Question: Count the number of objects in the diagram.
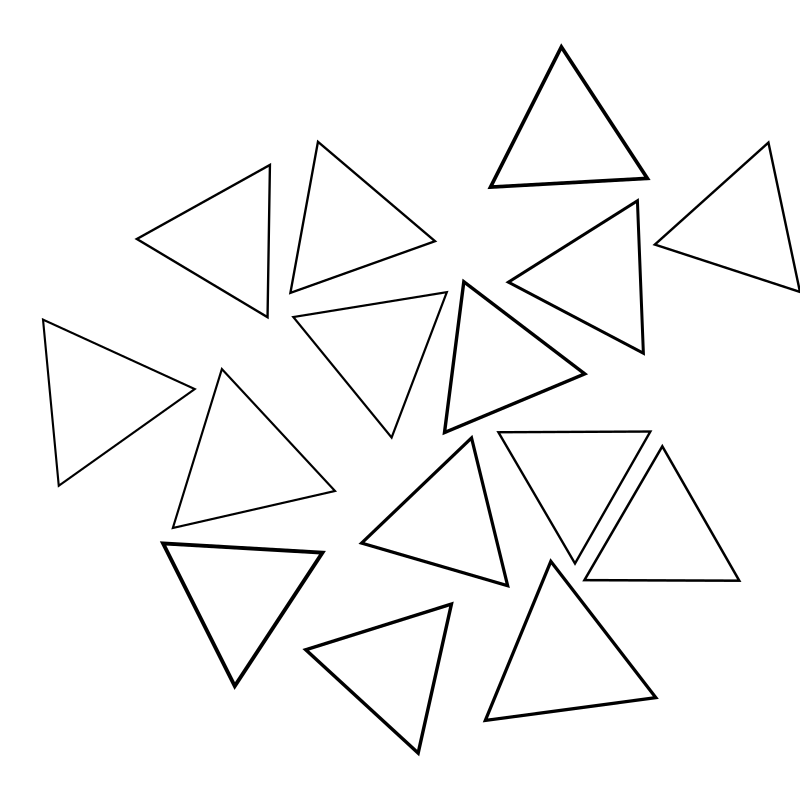
Answer: 15